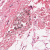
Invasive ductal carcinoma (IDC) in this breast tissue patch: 0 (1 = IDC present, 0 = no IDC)